Question: first and foremost so I'm a little over my head here, if this was BASH it would have been done by now....
I'm getting several errors that I don't really understand the what or why of,

I believe that maybe $vars cannot be interpreted in the way that I am trying to use? idk...
If someone WITH powershell knowledge could lend an assist and educate this poor linux guy, I would be very grateful...
I would expect this to register and load a new (empty) site with IIS based of the input params provided.
Here's my PS1
'''
# --------------------------------------------------------------------
# Define the variables.
# --------------------------------------------------------------------
Param (
[string]$InetSiteName = $( Read-Host "Site Name" ),
[int]$InetSitePort = $( Read-Host "Site Port" ),
[string]$InetPhysPath = $( $env:SystemDrive + "\inetpub\wwwroot" )
)
Import-Module "WebAdministration"
# --------------------------------------------------------------------
# Check for empty.
# --------------------------------------------------------------------
if(-not($InetSiteName)) { Throw "Site name cannot be empty..." }
if(-not($InetSitePort)) { Throw "Site port cannot be empty..." }
if(-not($InetPhysPath)) { Throw "Path name cannot be empty..." }
# --------------------------------------------------------------------
# Configure and register.
# --------------------------------------------------------------------
New-Item IIS:\Sites\$InetSiteName -physicalPath $InetPhysPath -bindings @{ protocol="http";bindingInformation=":"+$InetSitePort+":"+$InetSiteName }
Set-ItemProperty IIS:\Sites\$InetSiteName -name applicationPool -value BenAPI
Start-WebSite $InetSiteName
# --------------------------------------------------------------------
# Run.
# --------------------------------------------------------------------
$webclient = New-Object Net.WebClient
$webclient.DownloadString("http://localhost:$InetSitePort/");
$ie = New-Object -com InternetExplorer.Application
$ie.Visible = $true
$ie.Navigate("http://localhost:$InetSitePort/");
'''
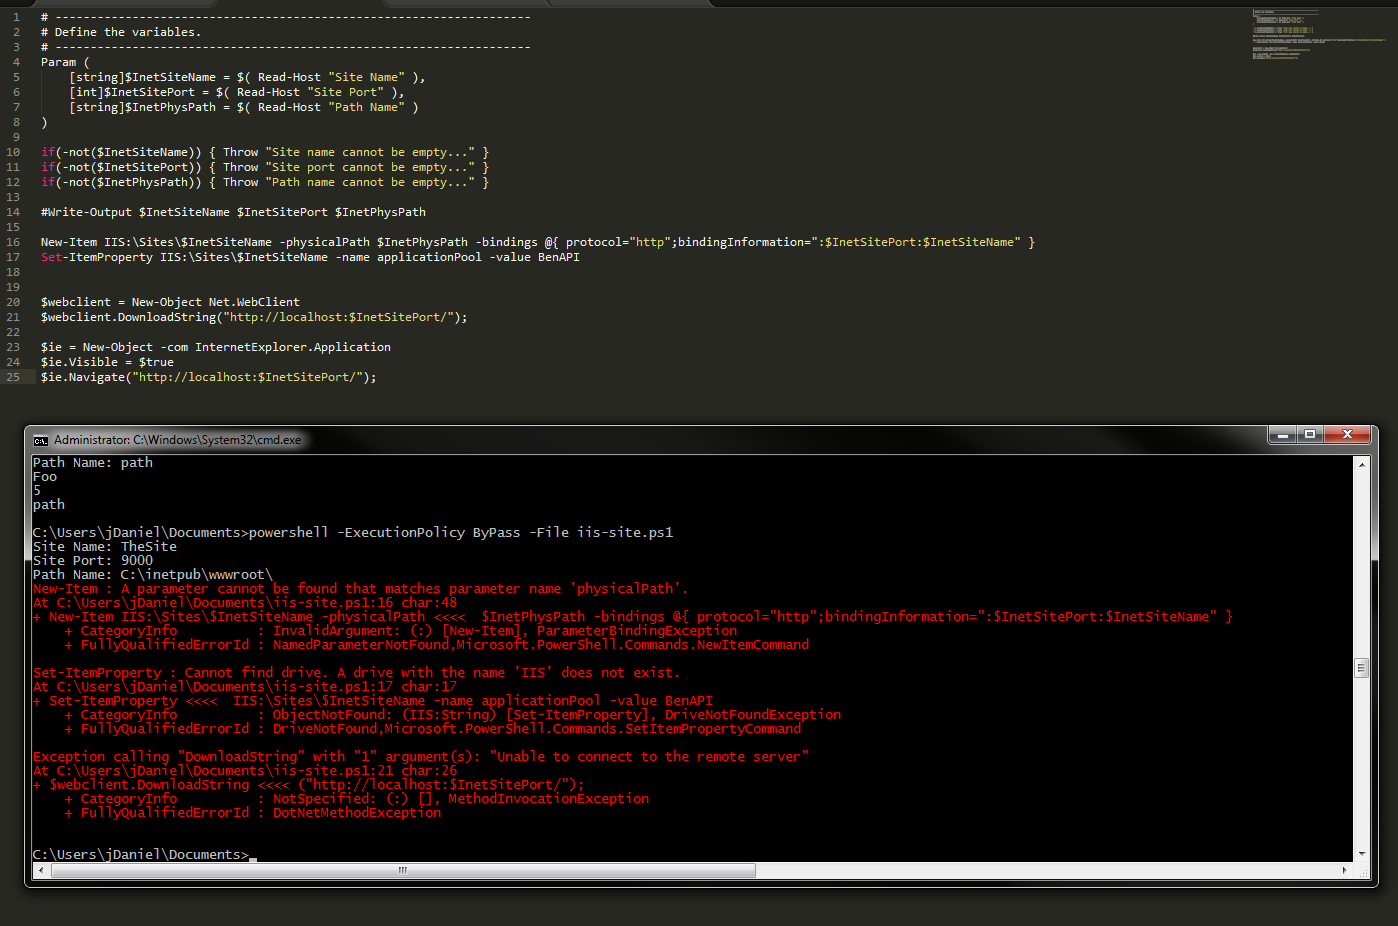
Answer: Looks like the real answer was that I didn't have a real pool created, here's my updated code...
Thanks Everyone
'''
# --------------------------------------------------------------------
# Checking Execution Policy
# --------------------------------------------------------------------
#$Policy = "Unrestricted"
$Policy = "RemoteSigned"
If ((get-ExecutionPolicy) -ne $Policy) {
Write-Host "Script Execution is disabled. Enabling it now"
Set-ExecutionPolicy $Policy -Force
Write-Host "Please Re-Run this script in a new powershell enviroment"
Exit
}
# --------------------------------------------------------------------
# Define the variables.
# --------------------------------------------------------------------
[string]$InetSiteName = $( Read-Host "Site Name" )
[int]$InetSitePort = $( Read-Host "Site Port" )
[string]$InetPhysPath = $( $env:SystemDrive + "\inetpub" )
$PoolName = "BenAPI"
# --------------------------------------------------------------------
# Loading IIS Modules
# --------------------------------------------------------------------
Import-Module "WebAdministration"
# --------------------------------------------------------------------
# Test or Create App Pool
# --------------------------------------------------------------------
if (!(Test-Path "IIS:\AppPools\$PoolName" -pathType container))
{
# Create pool
$appPool = New-Item "IIS:\AppPools\$PoolName"
$appPool | Set-ItemProperty -Name "managedRuntimeVersion" -Value "v4.0"
}
# --------------------------------------------------------------------
# Configure and register.
# --------------------------------------------------------------------
$WebRoot = New-Item "$InetPhysPath\$InetSiteName" -type Directory
New-Item IIS:\Sites\$InetSiteName -physicalPath $WebRoot -bindings @{ protocol="http";bindingInformation="*:"+$InetSitePort+":" }
Set-ItemProperty IIS:\Sites\$InetSiteName -name applicationPool -value BenAPI
Set-Content "$WebRoot\default.htm" "Test Page: $InetSiteName"
Start-WebSite $InetSiteName
# --------------------------------------------------------------------
# Run.
# --------------------------------------------------------------------
$ie = New-Object -com InternetExplorer.Application
$ie.Visible = $true
$ie.Navigate("http://localhost:$InetSitePort/");
'''